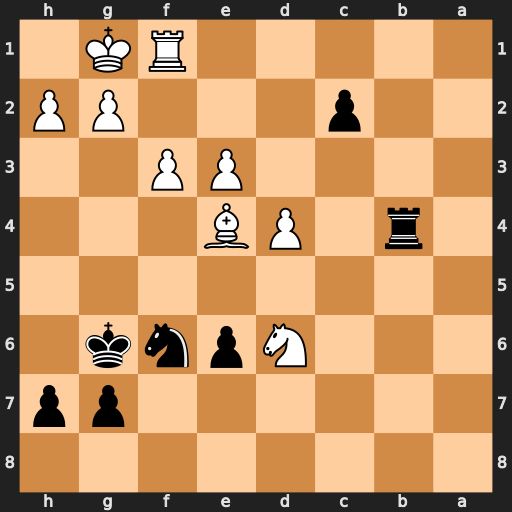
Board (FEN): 8/6pp/3Npnk1/8/1r1PB3/4PP2/2p3PP/5RK1
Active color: b
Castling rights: -
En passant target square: -
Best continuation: Nxe4 Nxe4 Rb1 Ng3 Rxf1+ Kxf1 c1=Q+